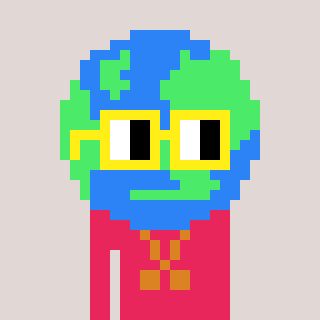
a pixel art character with square yellow glasses, a earth-shaped head and a redpinkish-colored body on a warm background